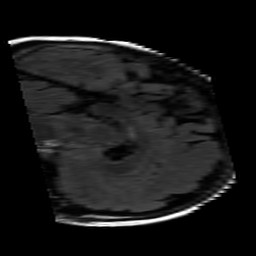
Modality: FLAIR
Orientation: sagittal
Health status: ill
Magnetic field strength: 3 T